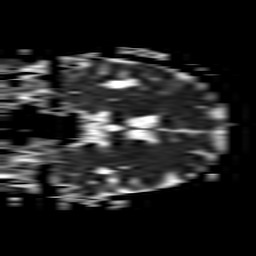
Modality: ADC
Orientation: coronal
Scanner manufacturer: philips
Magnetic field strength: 1.5 T
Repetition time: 3.395 s
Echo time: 0.06922 s